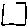
Label: square